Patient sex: M
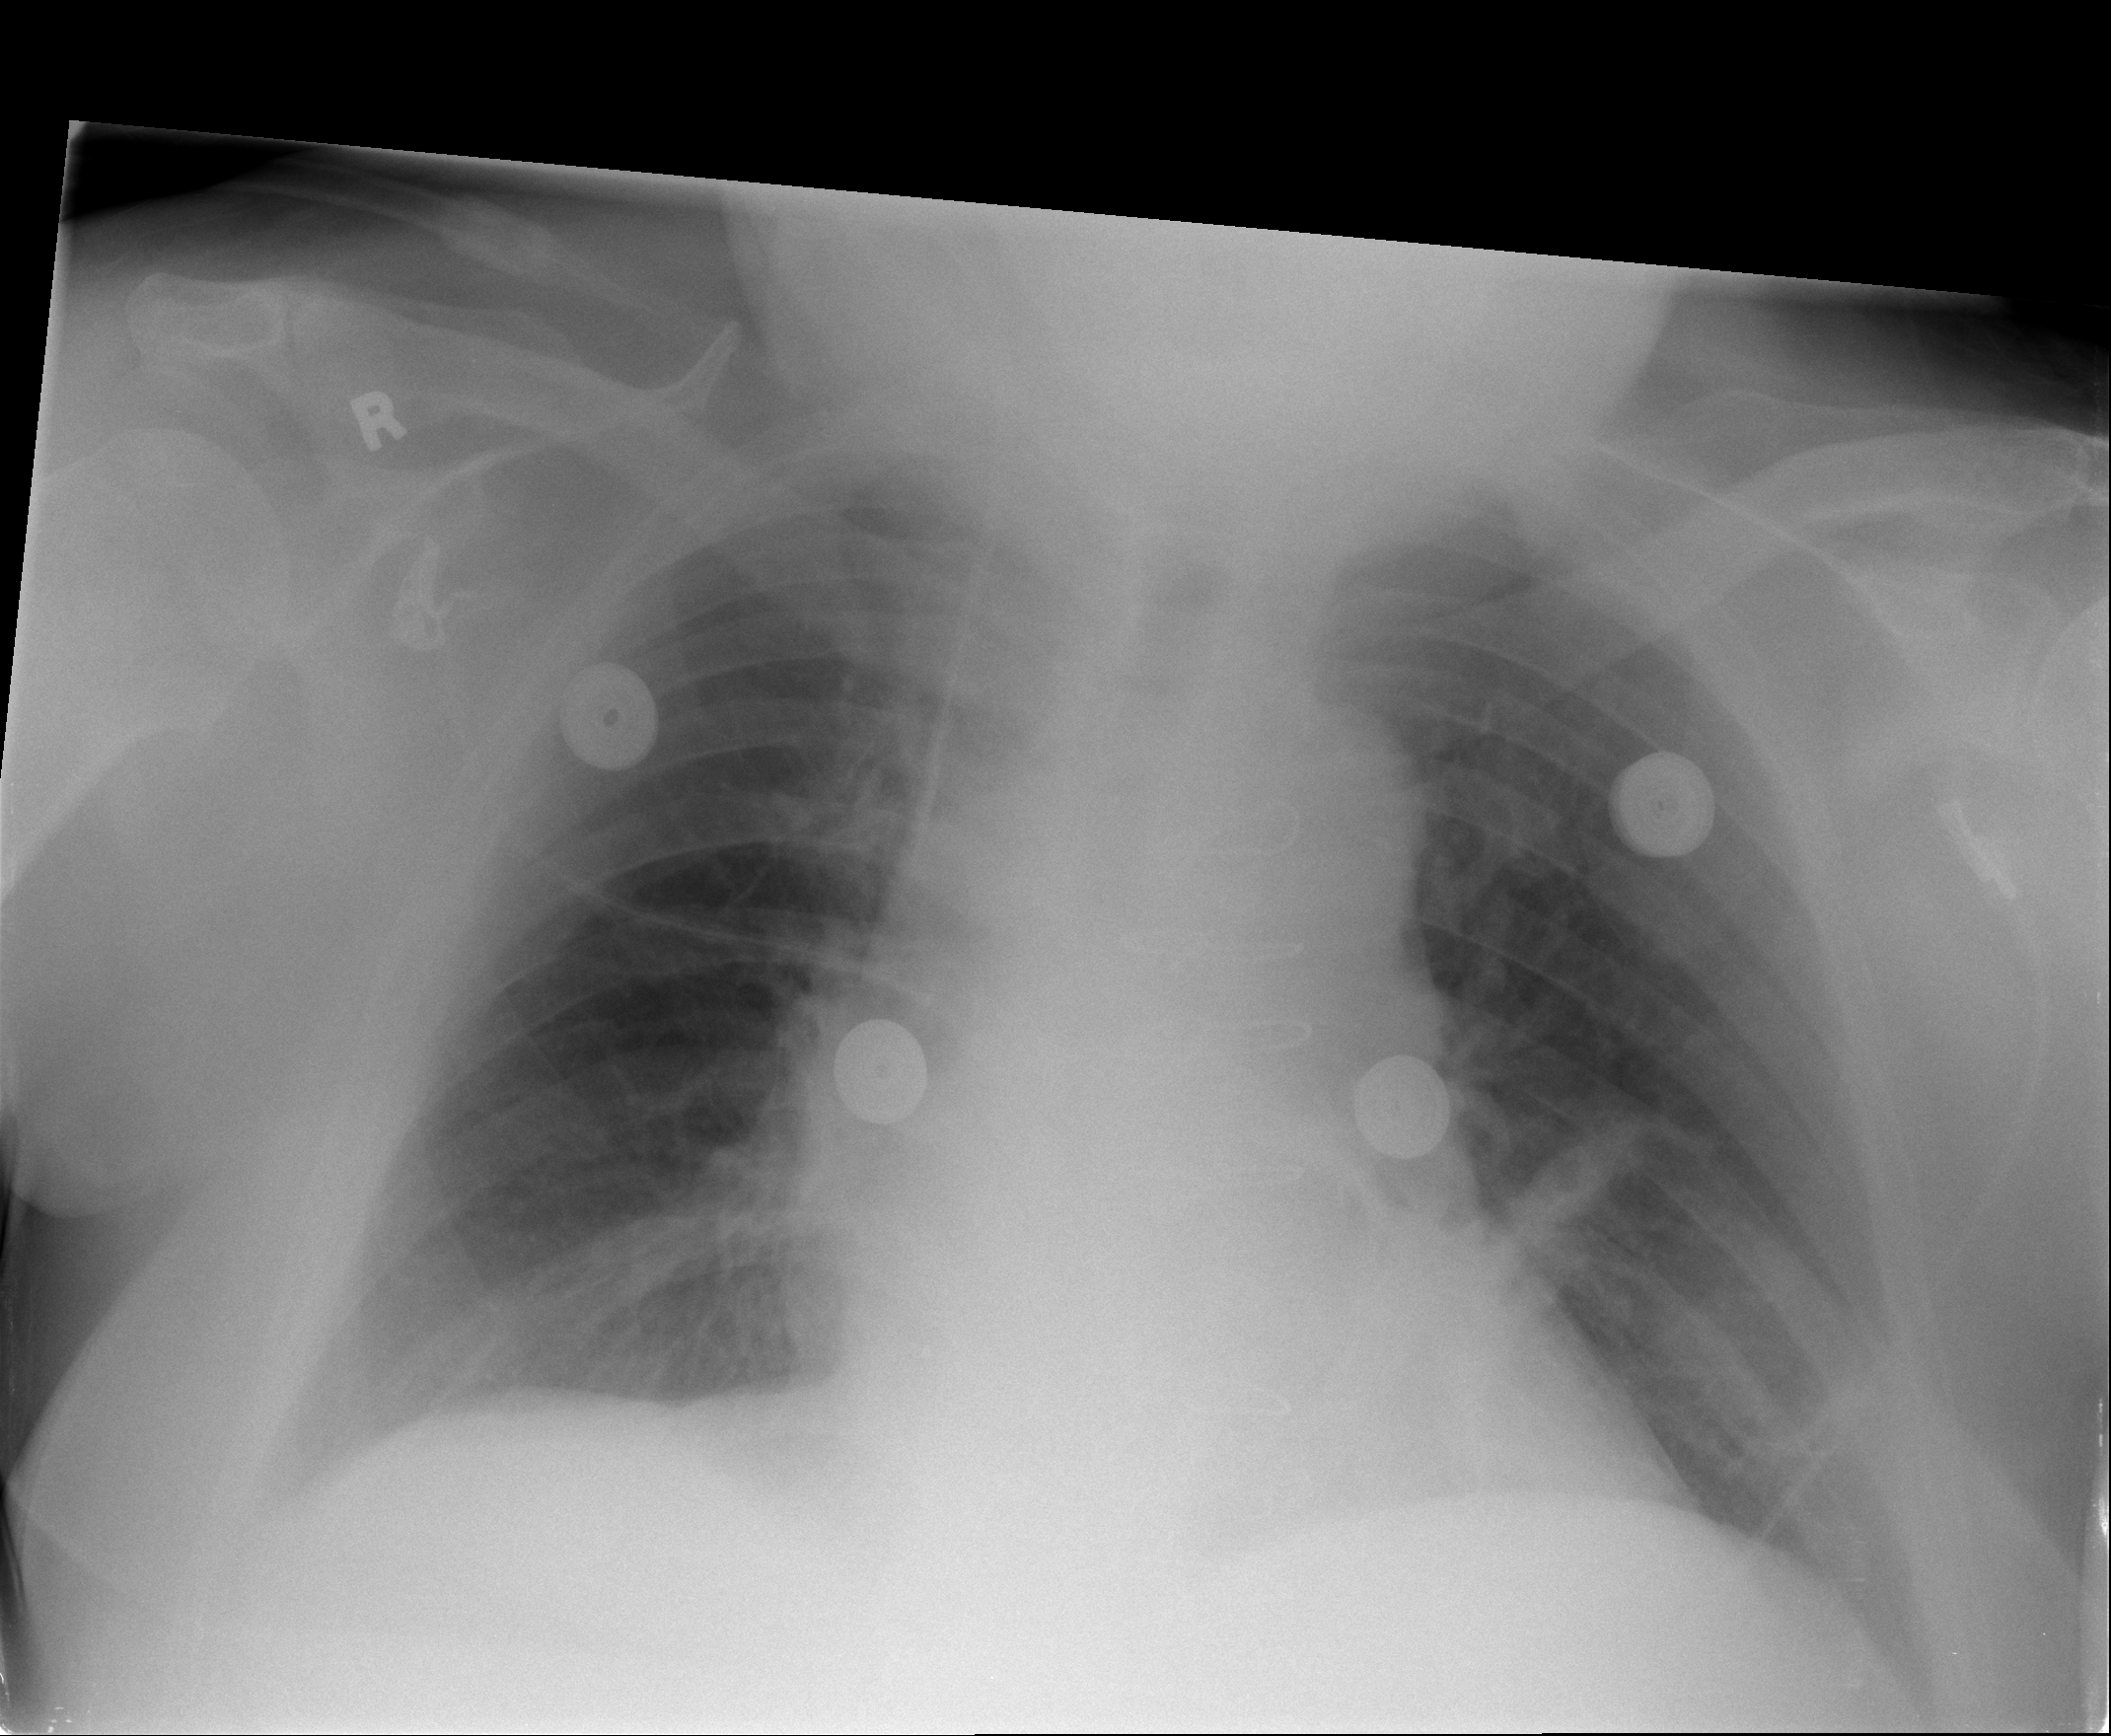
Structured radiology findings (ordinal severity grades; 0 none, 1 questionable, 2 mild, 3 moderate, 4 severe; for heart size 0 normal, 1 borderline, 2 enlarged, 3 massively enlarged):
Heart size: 0
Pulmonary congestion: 0
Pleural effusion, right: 0
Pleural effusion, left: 0
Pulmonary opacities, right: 0
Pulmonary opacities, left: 0
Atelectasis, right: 0
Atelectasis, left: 1